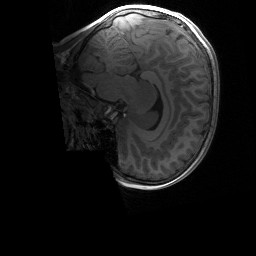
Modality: T1w
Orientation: sagittal
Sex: male
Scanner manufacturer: siemens
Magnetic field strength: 3 T
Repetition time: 1.9 s
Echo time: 0.00243 s